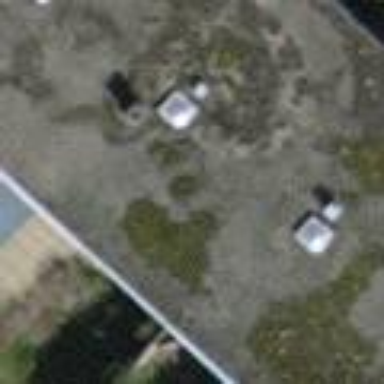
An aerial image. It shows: Terrace building with flat roof.